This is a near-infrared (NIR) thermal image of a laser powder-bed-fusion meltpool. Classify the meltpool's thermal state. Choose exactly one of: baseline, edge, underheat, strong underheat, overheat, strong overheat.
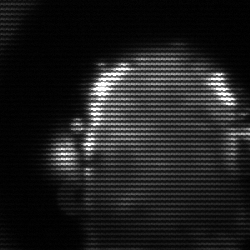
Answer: baseline